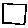
Label: square